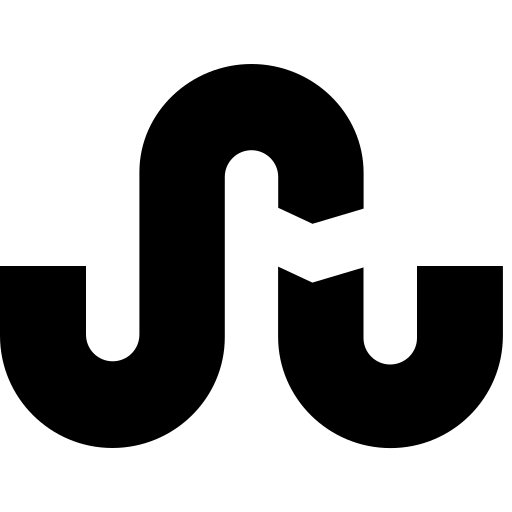
Tags: icon, FontAwesome, fa-icon, brand, stumbleupon